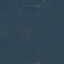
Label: Forest